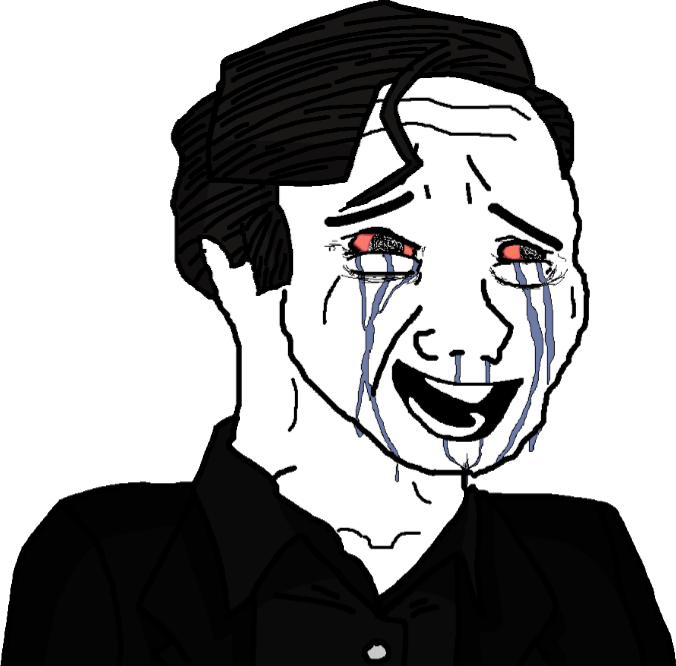
Label: 5_Crying_Wojak